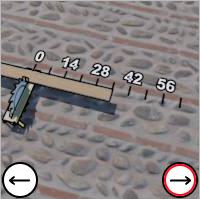
Task: length
Answer: 35
First scale value: 14.0